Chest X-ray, AP view. Patient: 26 years old, sex M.
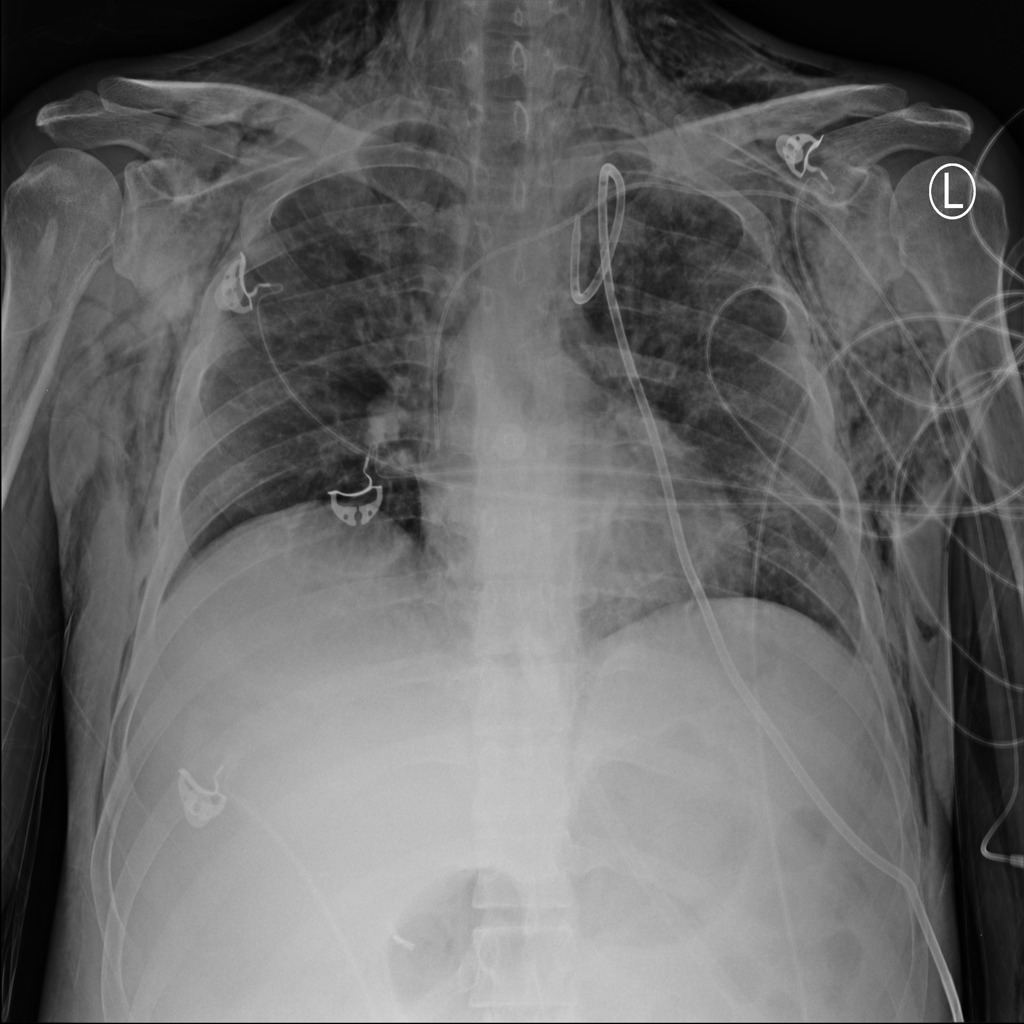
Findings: Emphysema